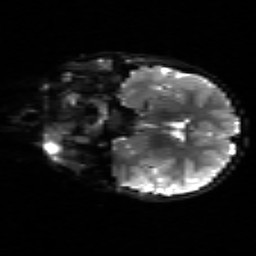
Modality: sbref
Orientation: coronal
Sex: male
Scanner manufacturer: siemens
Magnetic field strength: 3 T
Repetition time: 5 s
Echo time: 0.071 s